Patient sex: M
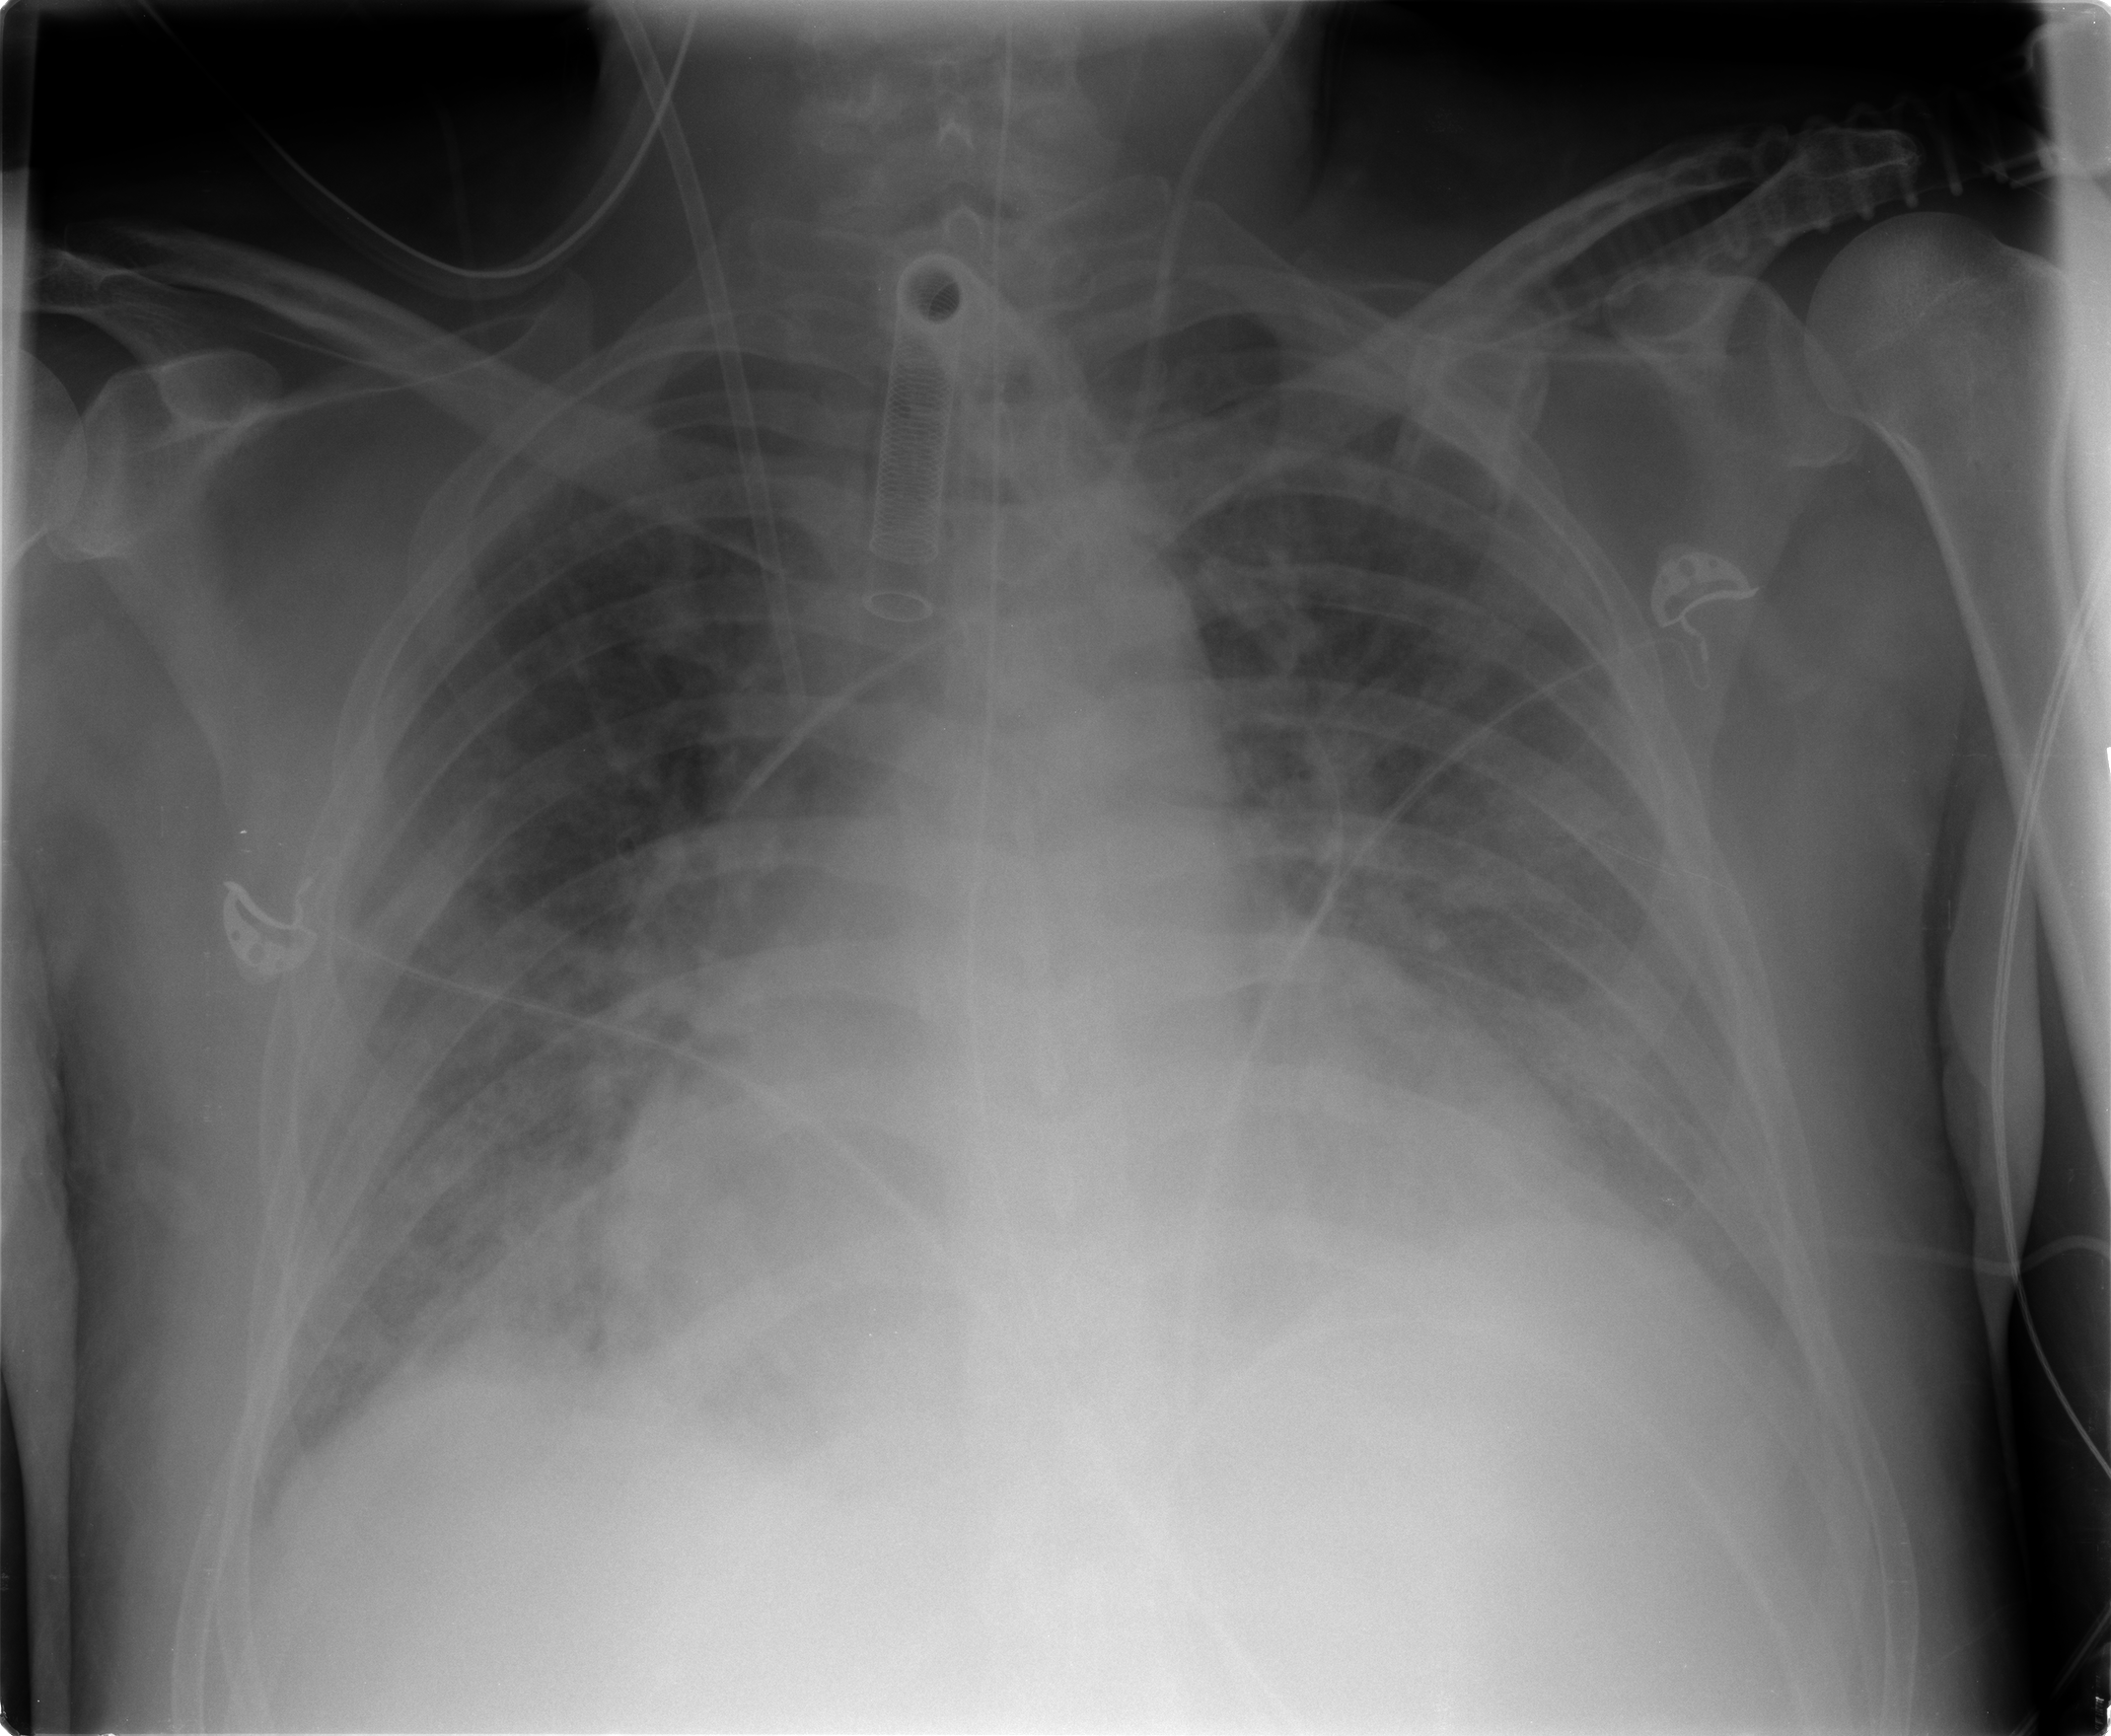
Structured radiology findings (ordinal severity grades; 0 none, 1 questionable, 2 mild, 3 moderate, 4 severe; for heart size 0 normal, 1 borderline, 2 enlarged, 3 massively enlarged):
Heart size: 2
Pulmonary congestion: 2
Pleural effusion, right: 0
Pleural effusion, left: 2
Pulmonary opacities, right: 3
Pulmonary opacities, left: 3
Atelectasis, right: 3
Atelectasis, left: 3